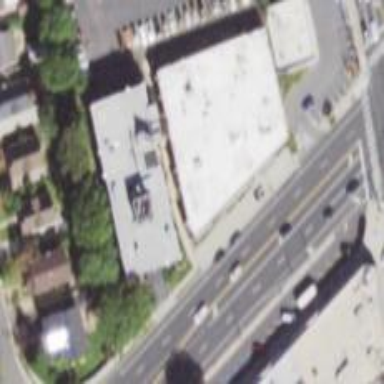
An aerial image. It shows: Retail building.